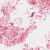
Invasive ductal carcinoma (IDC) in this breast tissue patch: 0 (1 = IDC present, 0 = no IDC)